Question: I'm trying to implement an architecture that's similar to the coreos's production architecture (shown below)

Should I run the database as a central service or one or more of the workers?
I figured the database needs some kind of replication, which makes me think that putting it in the worker cluster makes more sense, but I'm just not sure.
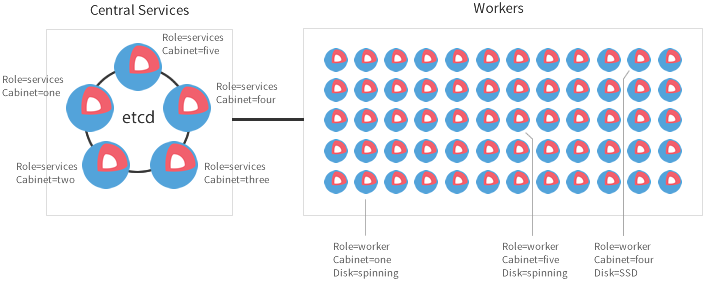
Answer: This should be run as a worker. The central services are the basic things that come with CoreOS (mainly etcd). The workers host your applications, the database being one of them. You do have a persistence issue because your database will have state to remember between restarts. So, there is a bigger issue of how do you make that persistence? One was to do it is use a host file and give the database an affinity to that host and mount the host file. Another thing you might consider is running more than one database (if your db technology supports that) and replicate that database so you have two (or more) copies in workers. (non-affinity). If your database creates transaction logs that can be applied to a backup, you can manage those transaction logs in a worker.
Another thing to consider is not using a container for your database. The database is a weird animal, its care and feeding is not like the rest of the applications. So it is reasonable (in my opinion) to have your database managed and maintained outside the scope of your cluster (but still reachable by the cluster).